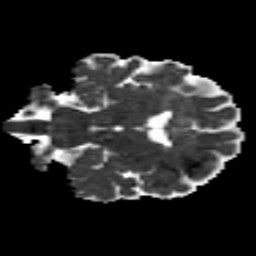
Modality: MD
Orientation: coronal
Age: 46
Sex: male
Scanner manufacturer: siemens
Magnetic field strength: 3 T
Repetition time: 8.6 s
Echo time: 0.095 s